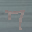
Label: 7